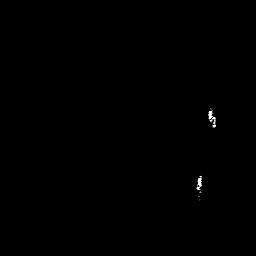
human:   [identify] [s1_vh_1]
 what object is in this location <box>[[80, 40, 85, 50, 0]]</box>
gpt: <ref>1 small ship at the right</ref>

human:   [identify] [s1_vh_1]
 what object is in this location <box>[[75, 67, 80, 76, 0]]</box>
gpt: <ref>1 small ship at the bottom right</ref>